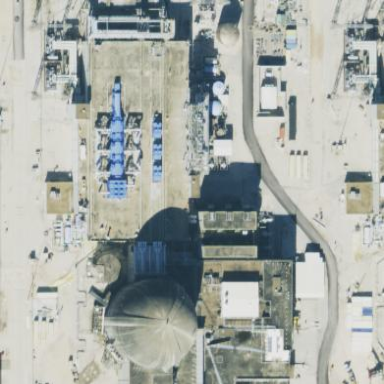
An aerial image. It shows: Building housing nuclear power generator.